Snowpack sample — Buffalo Mountain, Silverthorne, Colorado, USA (1/25/25, 10:11 AM MST)
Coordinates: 39.6222, -106.1139
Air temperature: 22 °F
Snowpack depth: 110 cm
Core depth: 30 cm
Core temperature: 42.8 °F
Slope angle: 12°, slope face: 102°
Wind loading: high
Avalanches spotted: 0
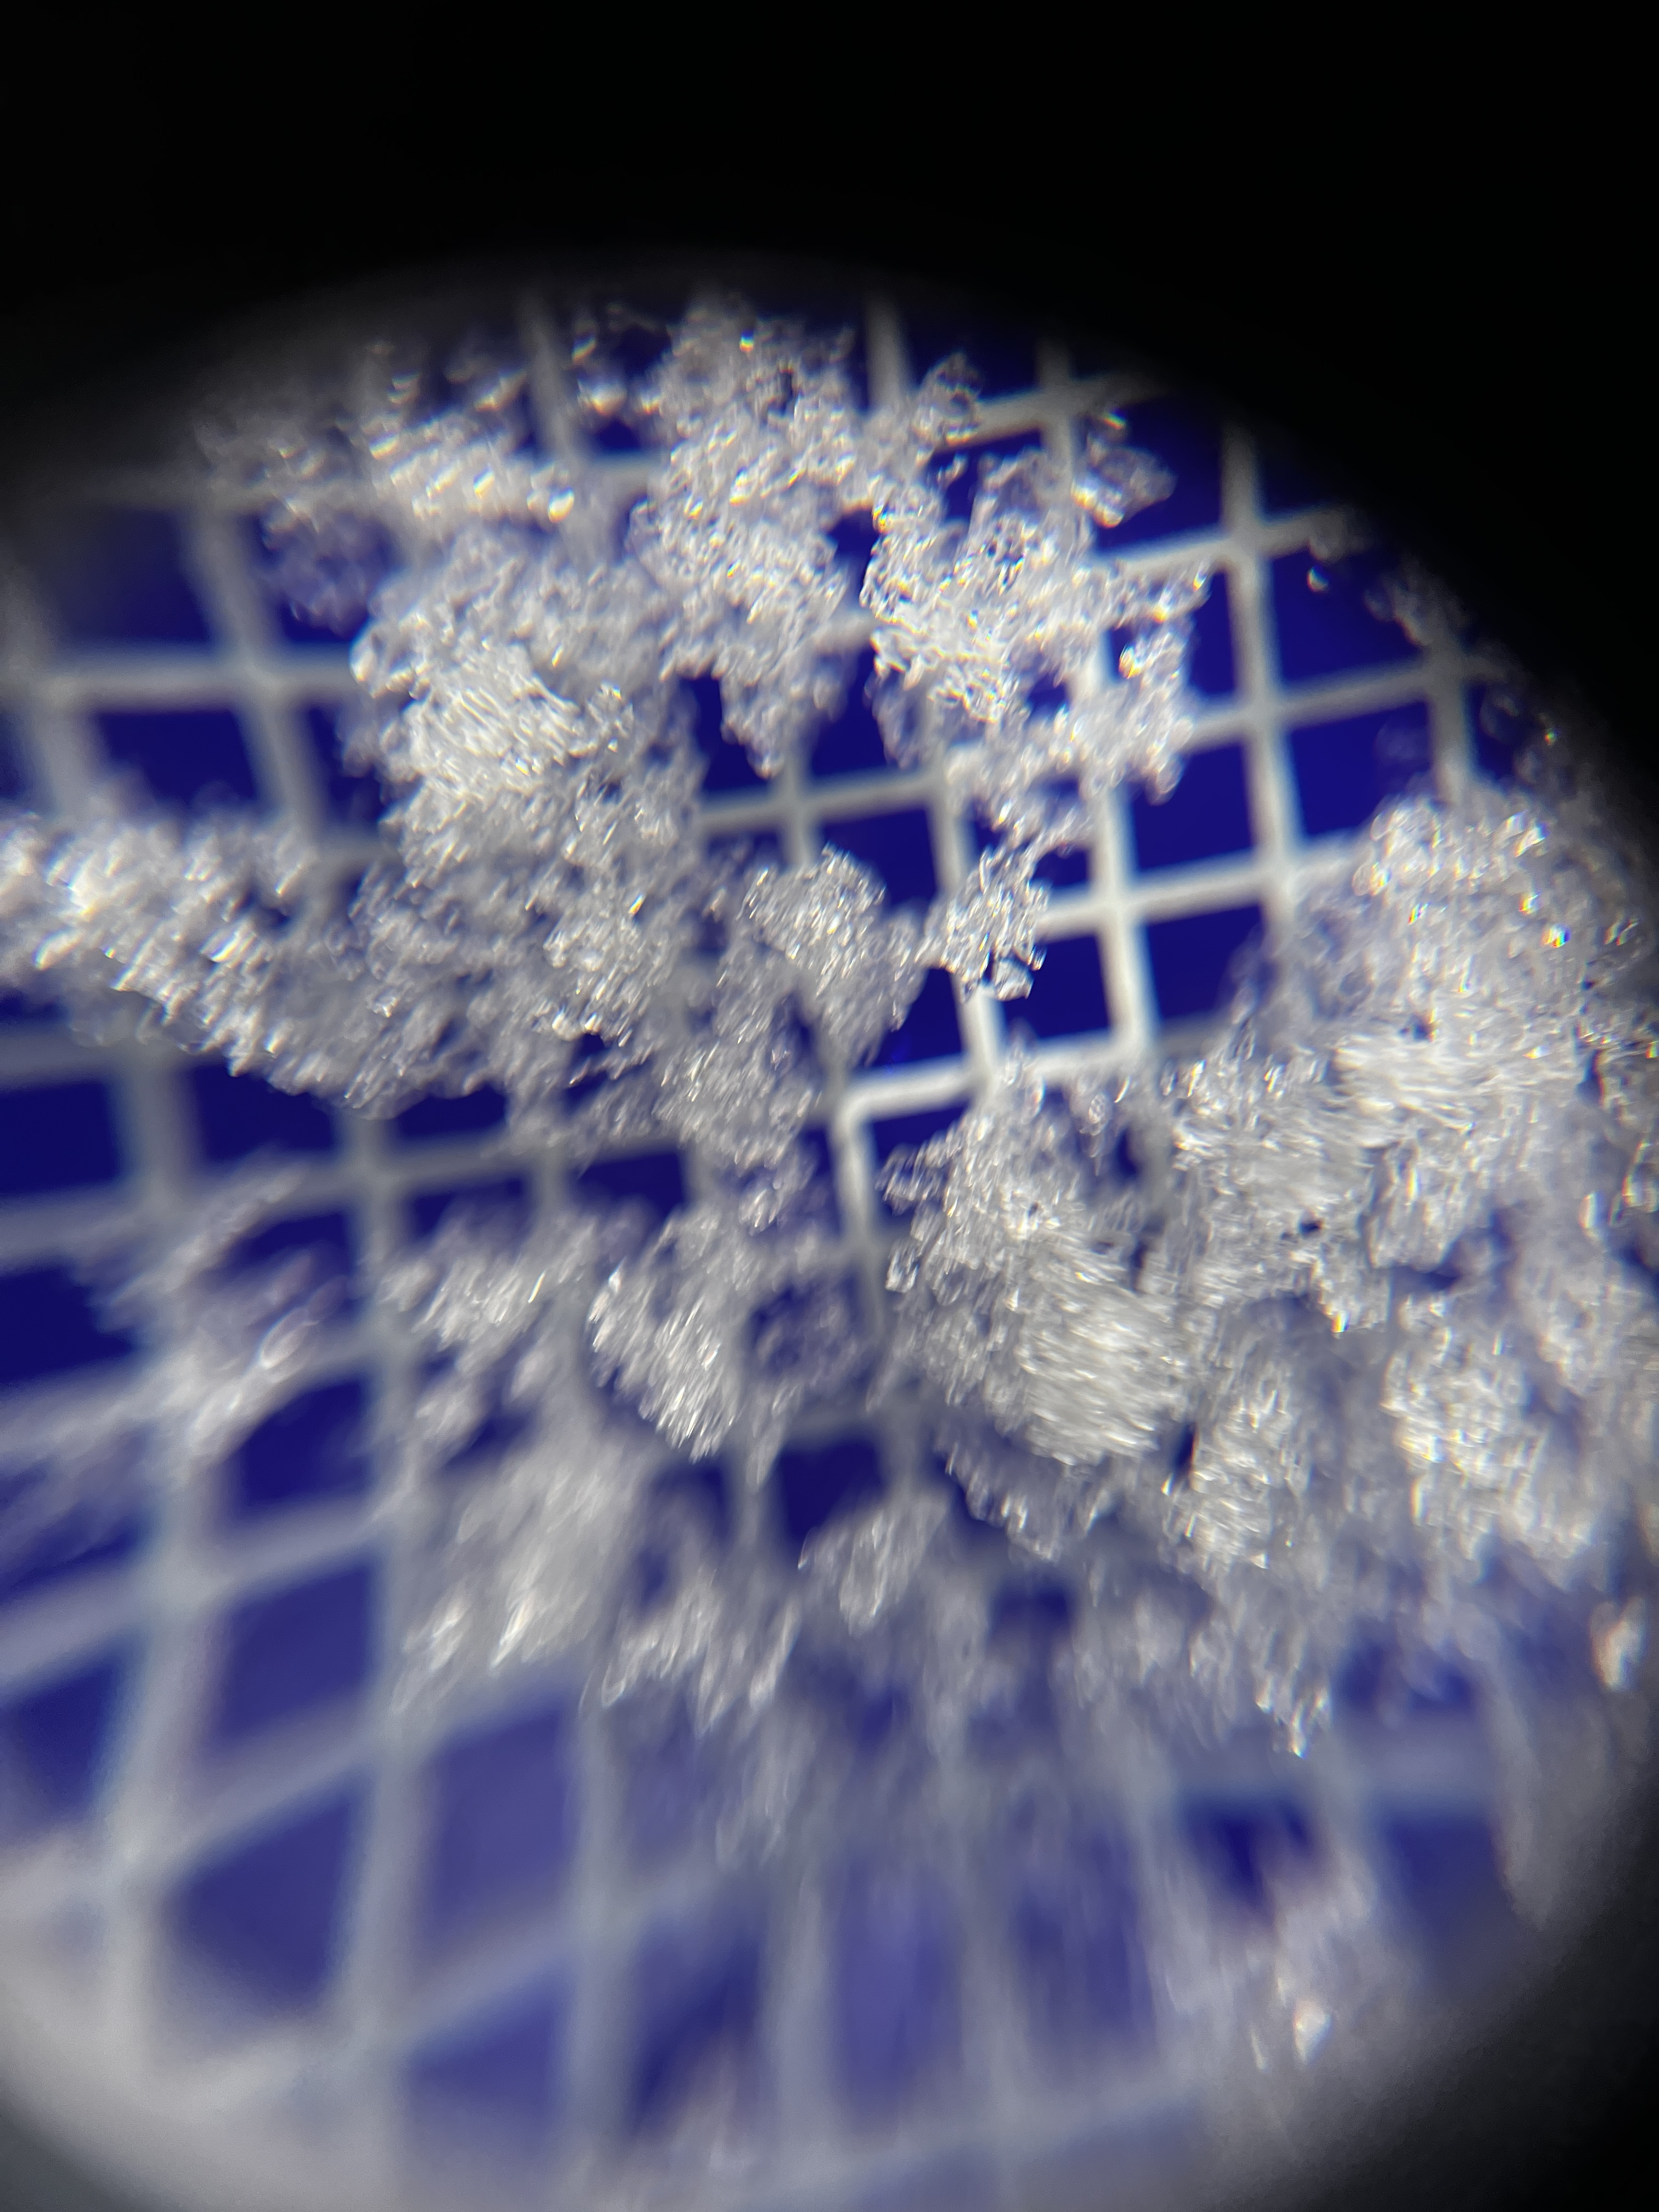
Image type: magnified_profile
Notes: No avalanches nearby, collected on the outskirts of a fire break 15 meters from the treeline, on way to Buffalo and Red Mountain